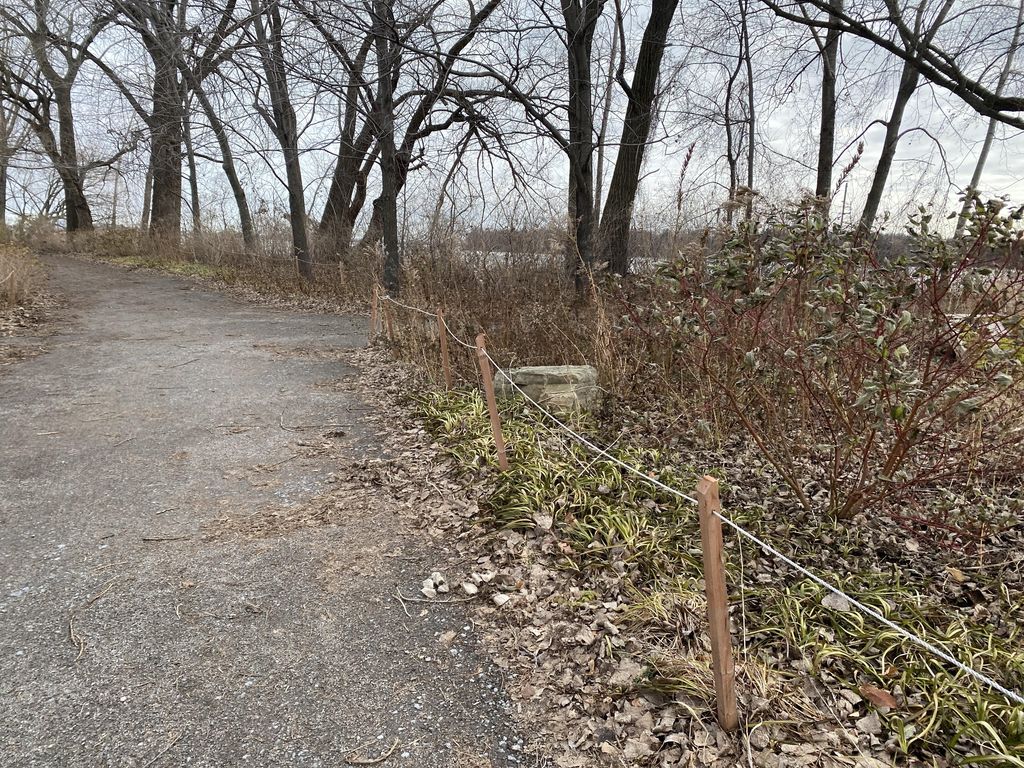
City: montreal